Field crop: maize
Growth stage: 2
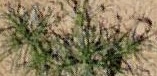
Species: salsola